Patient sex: M
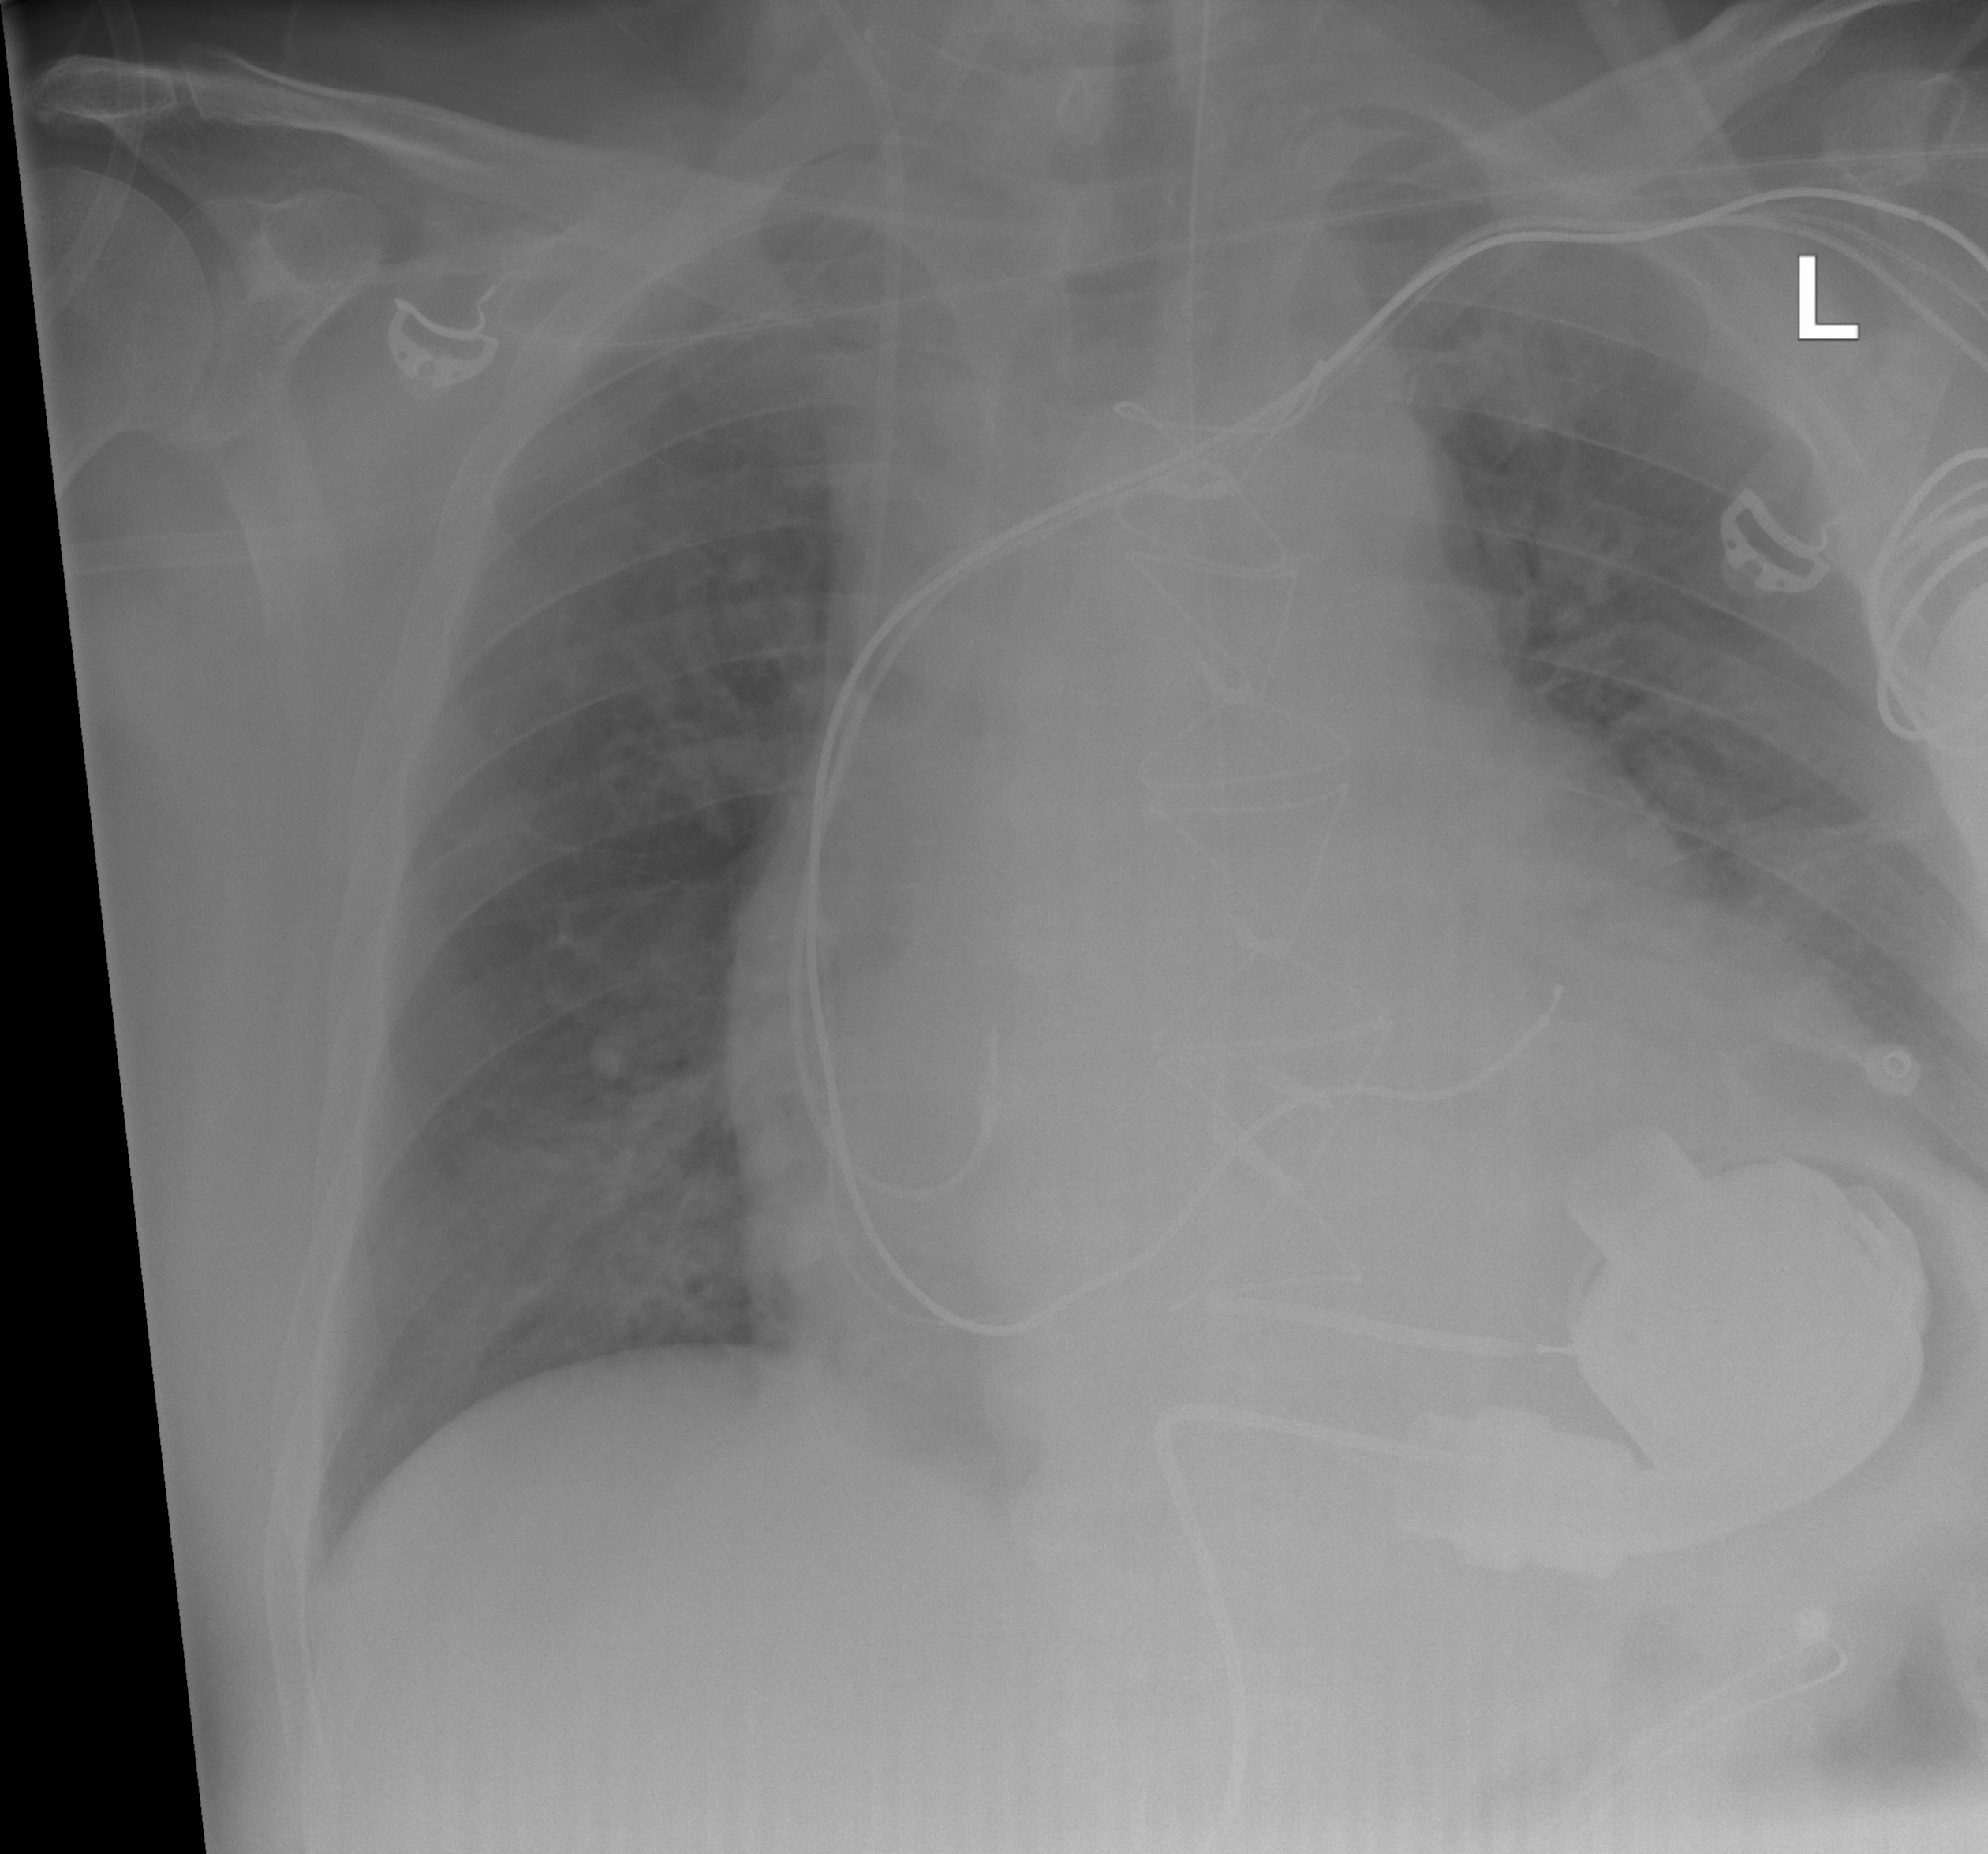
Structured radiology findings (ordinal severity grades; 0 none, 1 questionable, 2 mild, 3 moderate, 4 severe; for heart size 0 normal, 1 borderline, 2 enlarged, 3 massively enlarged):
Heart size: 2
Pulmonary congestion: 1
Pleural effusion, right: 0
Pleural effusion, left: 0
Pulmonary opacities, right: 2
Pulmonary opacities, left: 0
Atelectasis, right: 0
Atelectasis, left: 1